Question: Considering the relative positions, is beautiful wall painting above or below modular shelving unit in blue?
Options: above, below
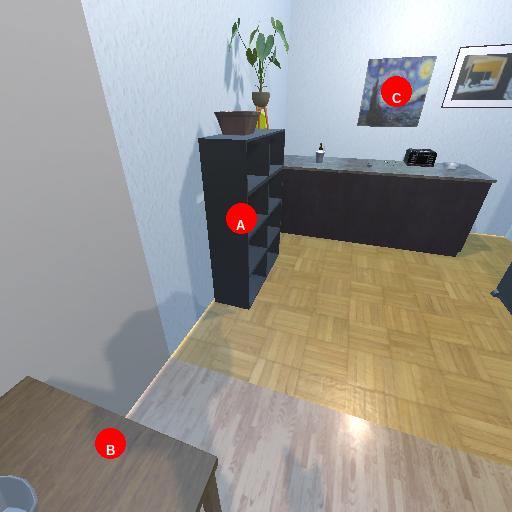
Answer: above